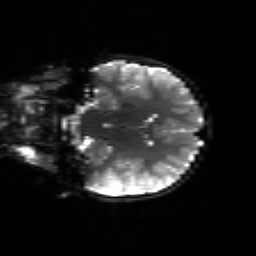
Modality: sbref
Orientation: coronal
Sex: female
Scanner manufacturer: siemens
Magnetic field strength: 3 T
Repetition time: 5 s
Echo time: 0.071 s